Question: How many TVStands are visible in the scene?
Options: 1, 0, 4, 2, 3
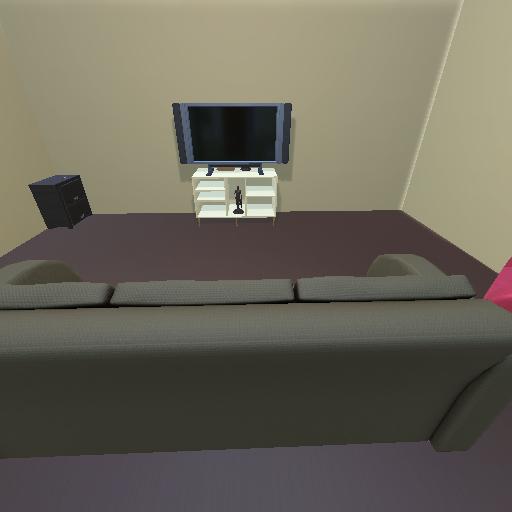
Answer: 1